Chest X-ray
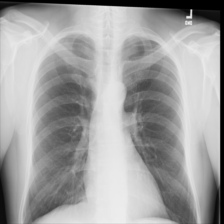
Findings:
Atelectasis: negative
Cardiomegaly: negative
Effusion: negative
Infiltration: positive
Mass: negative
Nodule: negative
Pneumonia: negative
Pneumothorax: negative
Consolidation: negative
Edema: negative
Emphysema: negative
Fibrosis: negative
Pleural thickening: negative
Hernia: negative